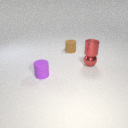
small red metal sphere to the right of small purple rubber cylinder